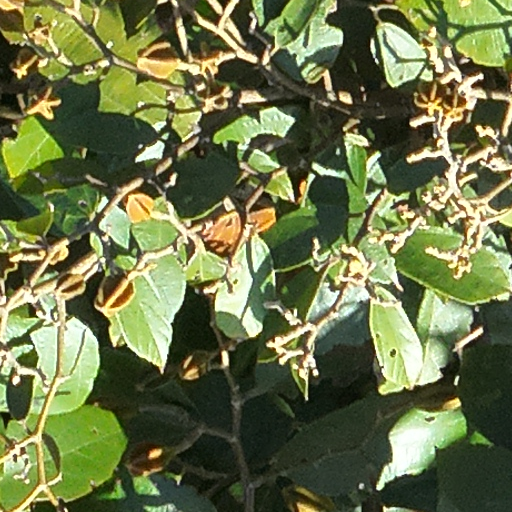
Species: Luehea seemannii
GBIF accepted scientific name: Luehea seemannii
Crown area (m\u00b2): 250.381